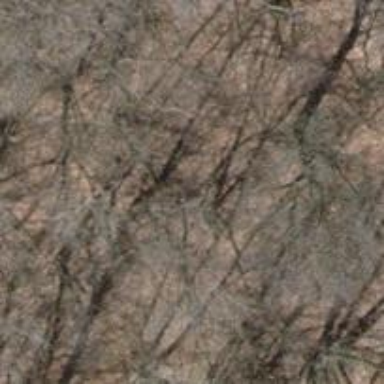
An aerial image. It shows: Deciduous tree with broadleaved leaves.